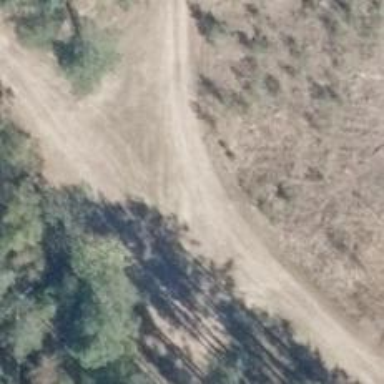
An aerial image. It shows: Dirt track with grade 3 quality.